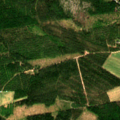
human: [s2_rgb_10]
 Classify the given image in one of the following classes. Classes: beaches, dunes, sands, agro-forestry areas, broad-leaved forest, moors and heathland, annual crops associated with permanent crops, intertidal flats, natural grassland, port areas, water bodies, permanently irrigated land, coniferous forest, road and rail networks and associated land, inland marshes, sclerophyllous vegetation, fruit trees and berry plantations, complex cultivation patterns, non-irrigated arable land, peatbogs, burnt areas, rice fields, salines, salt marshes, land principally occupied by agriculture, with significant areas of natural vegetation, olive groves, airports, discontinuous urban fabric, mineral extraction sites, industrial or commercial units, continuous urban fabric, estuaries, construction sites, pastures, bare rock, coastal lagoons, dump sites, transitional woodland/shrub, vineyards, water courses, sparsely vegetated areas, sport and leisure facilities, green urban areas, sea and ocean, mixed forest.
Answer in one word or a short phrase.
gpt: non-irrigated arable land, coniferous forest, mixed forest, transitional woodland/shrub